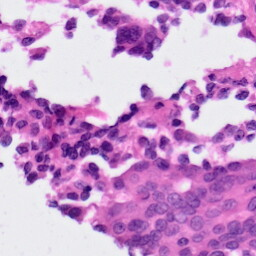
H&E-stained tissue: Ovarian